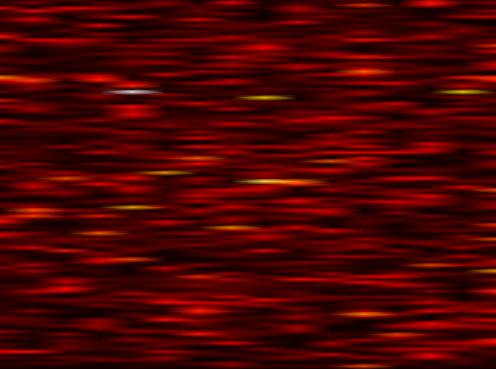
Label: UFMC